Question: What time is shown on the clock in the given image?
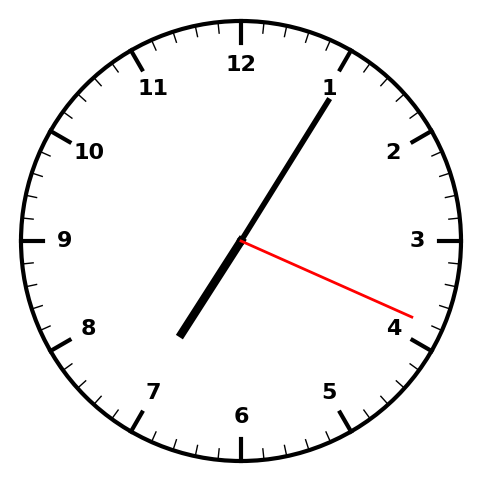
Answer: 07:05:19